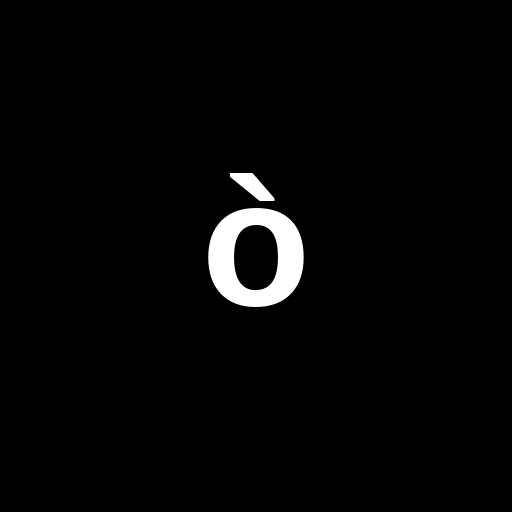
Character: ò
Unicode: U+00F2 (LATIN SMALL LETTER O WITH GRAVE)